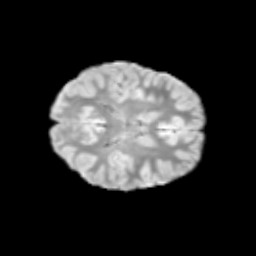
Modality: T2w
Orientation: axial
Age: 8
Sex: female
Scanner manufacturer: siemens
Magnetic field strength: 3 T
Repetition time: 3.8 s
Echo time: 0.07 s